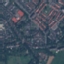
Land use / land cover: Residential